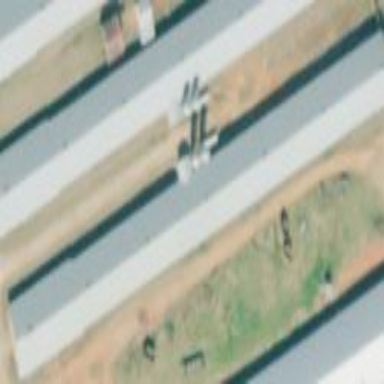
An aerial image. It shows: Poultry house.